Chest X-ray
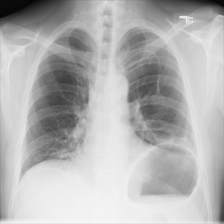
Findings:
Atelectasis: positive
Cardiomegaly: negative
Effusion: negative
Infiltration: negative
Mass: negative
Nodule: negative
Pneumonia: negative
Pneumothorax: negative
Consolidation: negative
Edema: negative
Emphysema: negative
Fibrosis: negative
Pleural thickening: negative
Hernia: negative